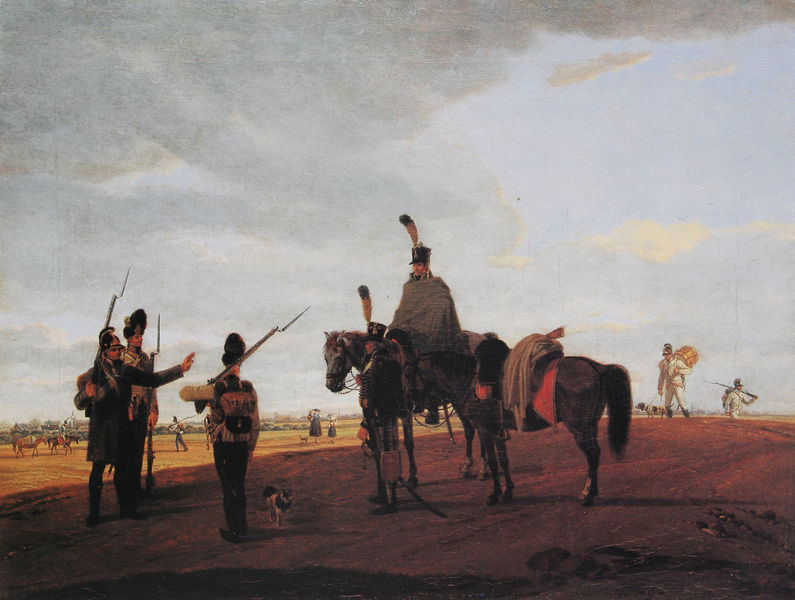
Titel: Soldaten vor München
Künstler: Wilhelm von Kobell
Standort: Mannheim
Institution: Reiß-Museum
Schlagwörter: blau, feder, gemälde, himmel, kampf, mann, schatten, umhang, weiß, wolken, frauen, gelb, landschaft, menschen, mädchen, ocker, sitzen, stadt, braun, frankreich, frau, grau, hintergrund, hut, hüte, kleid, licht, männer, schwarz, haus, hund, hunde, rot, tier, tiere, weg, wiese, wolke, beige, gespräch, malerei, kappen, mütze, federn, historie, mensch, stehen, öl, ebene, erde, feld, felder, horizont, häuser, hügel, natur, weite, sonne, boden, land, mantel, decke, kind, schultern, bauern, pferd, pferde, reiter, skulptur, deutschland, federbusch, reiten, sattel, schweif, steigbügel, zaumzeug, zügel, ort, leine, gepäck, laufen, russland, abendsonne, violett, vorbereitung, krieg, schlacht, blue, feathers, lanze, men, military, people, red, soldaten, soldiers, swords, white, women, arm, black, dark, figures, gray, meeting, painting, spitz, yellow, brown, menzel, foto, bayern, wandern, militär, officers, schwert, säbel, uniform, uniformen, waffen, soldat, waffe, napoleon, helm, stiefel, fass, trommel, armee, heer, jagd, schimmel, feather, hand, gewehr, chien, jagdhund, kavallerie, clouds, horses, sky, wesen, field, girl, hill, landscape, horizon, diskussion, lanzen, helmet, pike, wegrand, speere, sebel, road, rucksack, tornister, gewehre, shadow, coat, army, dog, drum, drummer, hats, trommler, walking, peinture, preußen, cheval, schlachtfeld, uniforms, town, allemand, satteldecke, campagne, champ, cloak, repos, cat, dessin, decken, bajonett, war, horse, kobell, toile, casque, kommunikation, foin, pfed, fusil, bajonette, riding, milität, cavalier, shadows, soldats, umhanf, pointing, gewnad, bataille, batollifkejflewngmvfd, geschultert, hulter, interaktion, mannr, muskete, pieke, befehl, arme, standing, spears, baionette, bridle, mane, fusils, weapon, gun, guns, tonneau, barrel, chicken, general, rifle, récolte, jour, rider, umnhang, helmets, cheveaux, saddle, weapons, backpack, camp, drums, bayonets, traveling, plume, cavalry, training, battlefield, commander, absprache, bayonet, hunting dog, pläne schmieden, sabers, bayonettes, mousqueton, doin